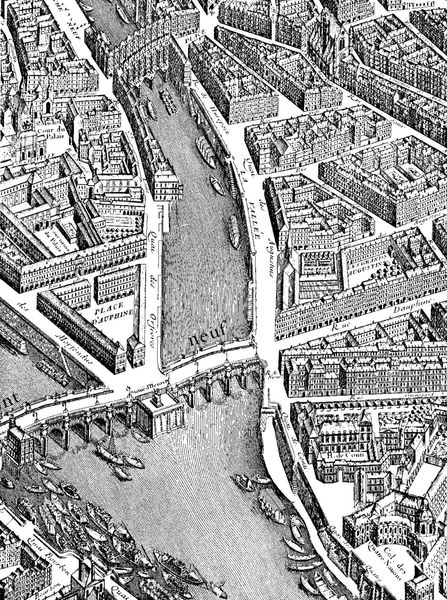
Titel: Place Dauphine in Paris
Standort: Paris, Place Dauphine (EU - F)
Schlagwörter: wasser, fluss, stadt, ufer, paris, straße, weiss, zeichnung, gebäude, haus, architektur, häuser, brücke, kanal, boot, boote, schiff, schiffe, ort, dorf, platz, vogelperspektive, kai, spitz, aufsicht, straßen, bögen, innenhof, schraffur, fahren, plan, brückenbogen, grundriss, pont neuf, plätze, stadtplan, viertel, häuserblocks, place, neus, kaimauern, neuf